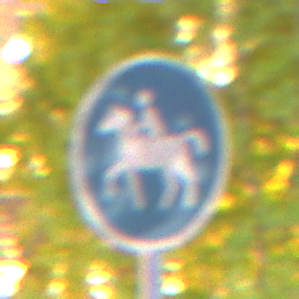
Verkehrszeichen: Reitweg
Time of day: Night
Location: Outdoor (Urban)
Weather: PartlyCloudy
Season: NotSpecified
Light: Natural